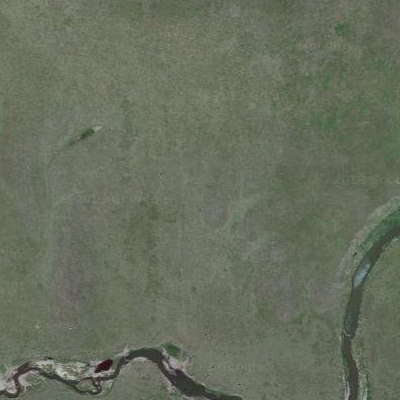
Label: aGrass